Question: Actually, I want five external bounding boxes for the "white" pixels on the following binary image. Desired zones are highlighted with red color.
To get 5th bounding box I'd dilate or blur it. However, dilation will merge zone 3 with zones 1 and 2, so I'll get a bounding box which covers almost entire image. (If I don't dilate or blur it, then <URL>
In other words, I want only "big enough" bounding boxes.

It's just a sample pattern. Positions of the zones may vary. Is there a way to solve the problem in a general way?
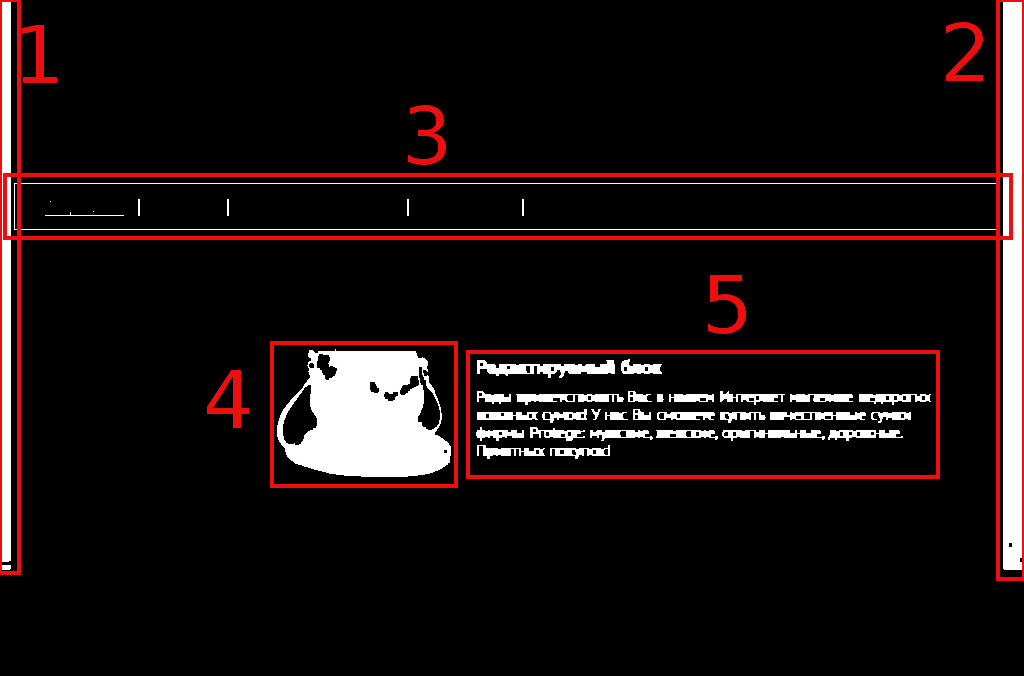
Answer: Dilation is done at a per-pixel basis, without regard for the size of the component to which the pixel belongs.
If you want to apply dilation only to small blobs, then you need to remove big blobs before applying the dilation.
So, extract all contours with findContours, then store all contours that are 'big enough' in a list, and paint them black in your source image. Then dilate the modified source and extract the remaining contours.
Note that to get the correct size of the boundingBox, what you probably want is <URL>, instead of dilation only.